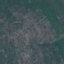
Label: HerbaceousVegetation